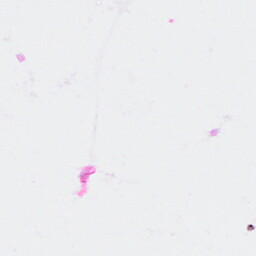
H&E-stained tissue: Breast